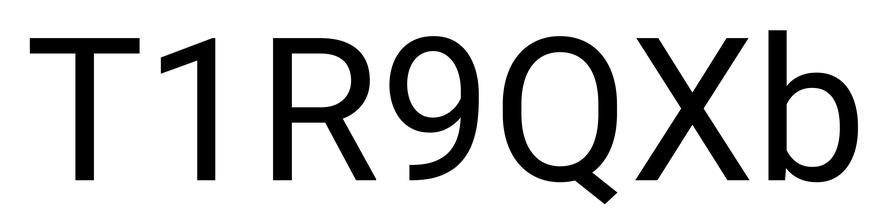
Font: Roboto_Regular